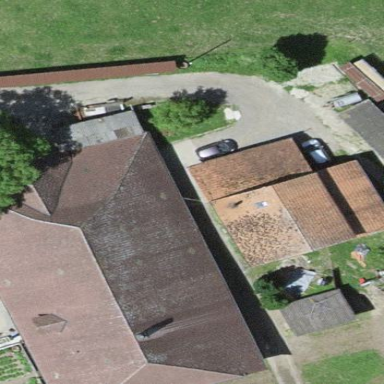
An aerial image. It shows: Residential building.